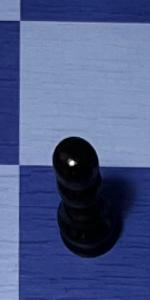
Label: Pawn_Black